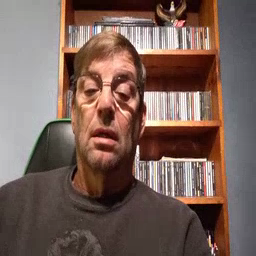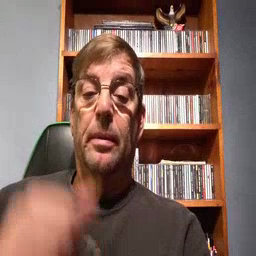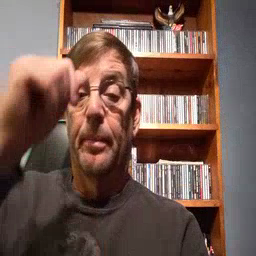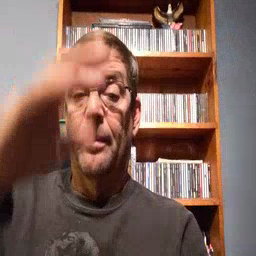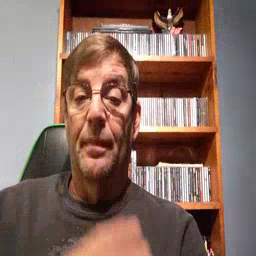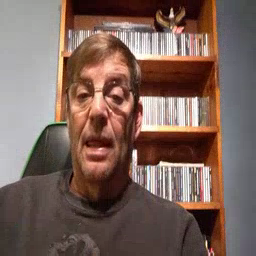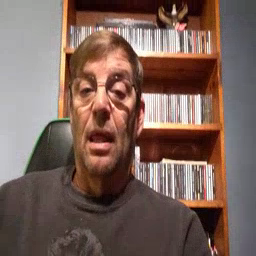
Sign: man